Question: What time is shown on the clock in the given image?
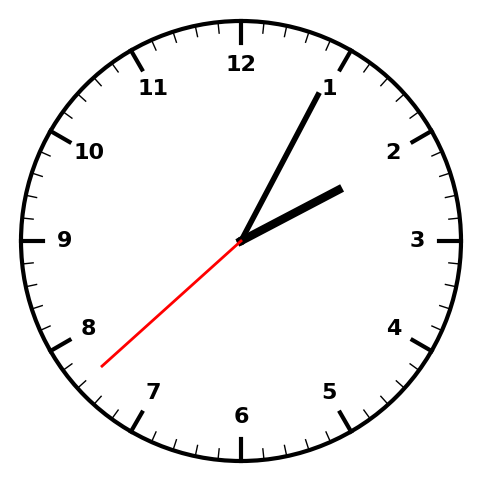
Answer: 02:04:38